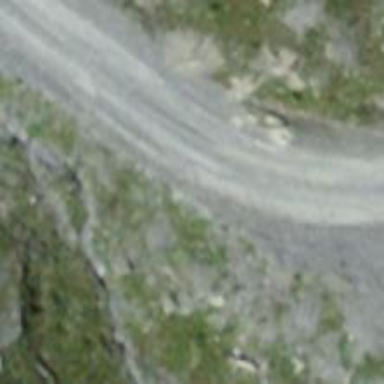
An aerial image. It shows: Service road with gravel surface.